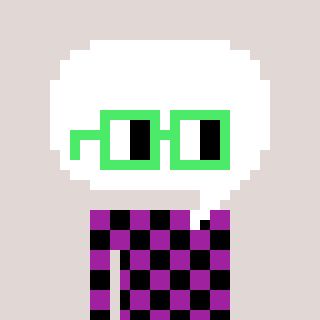
a pixel art character with square light green glasses, a speech bubble-shaped head and a magenta-colored body on a warm background